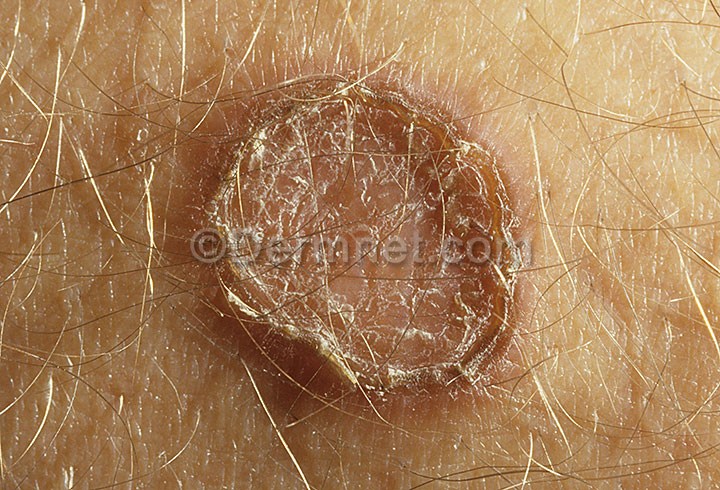
Disease: Seborrheic Keratoses and other Benign Tumors